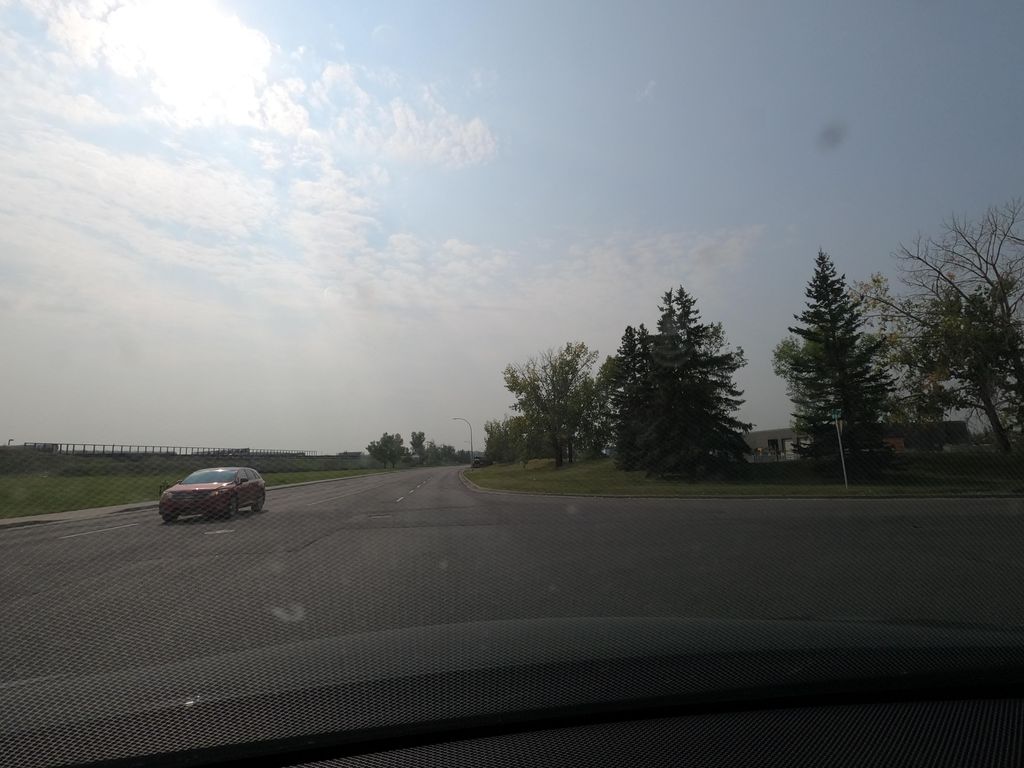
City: calgary